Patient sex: M
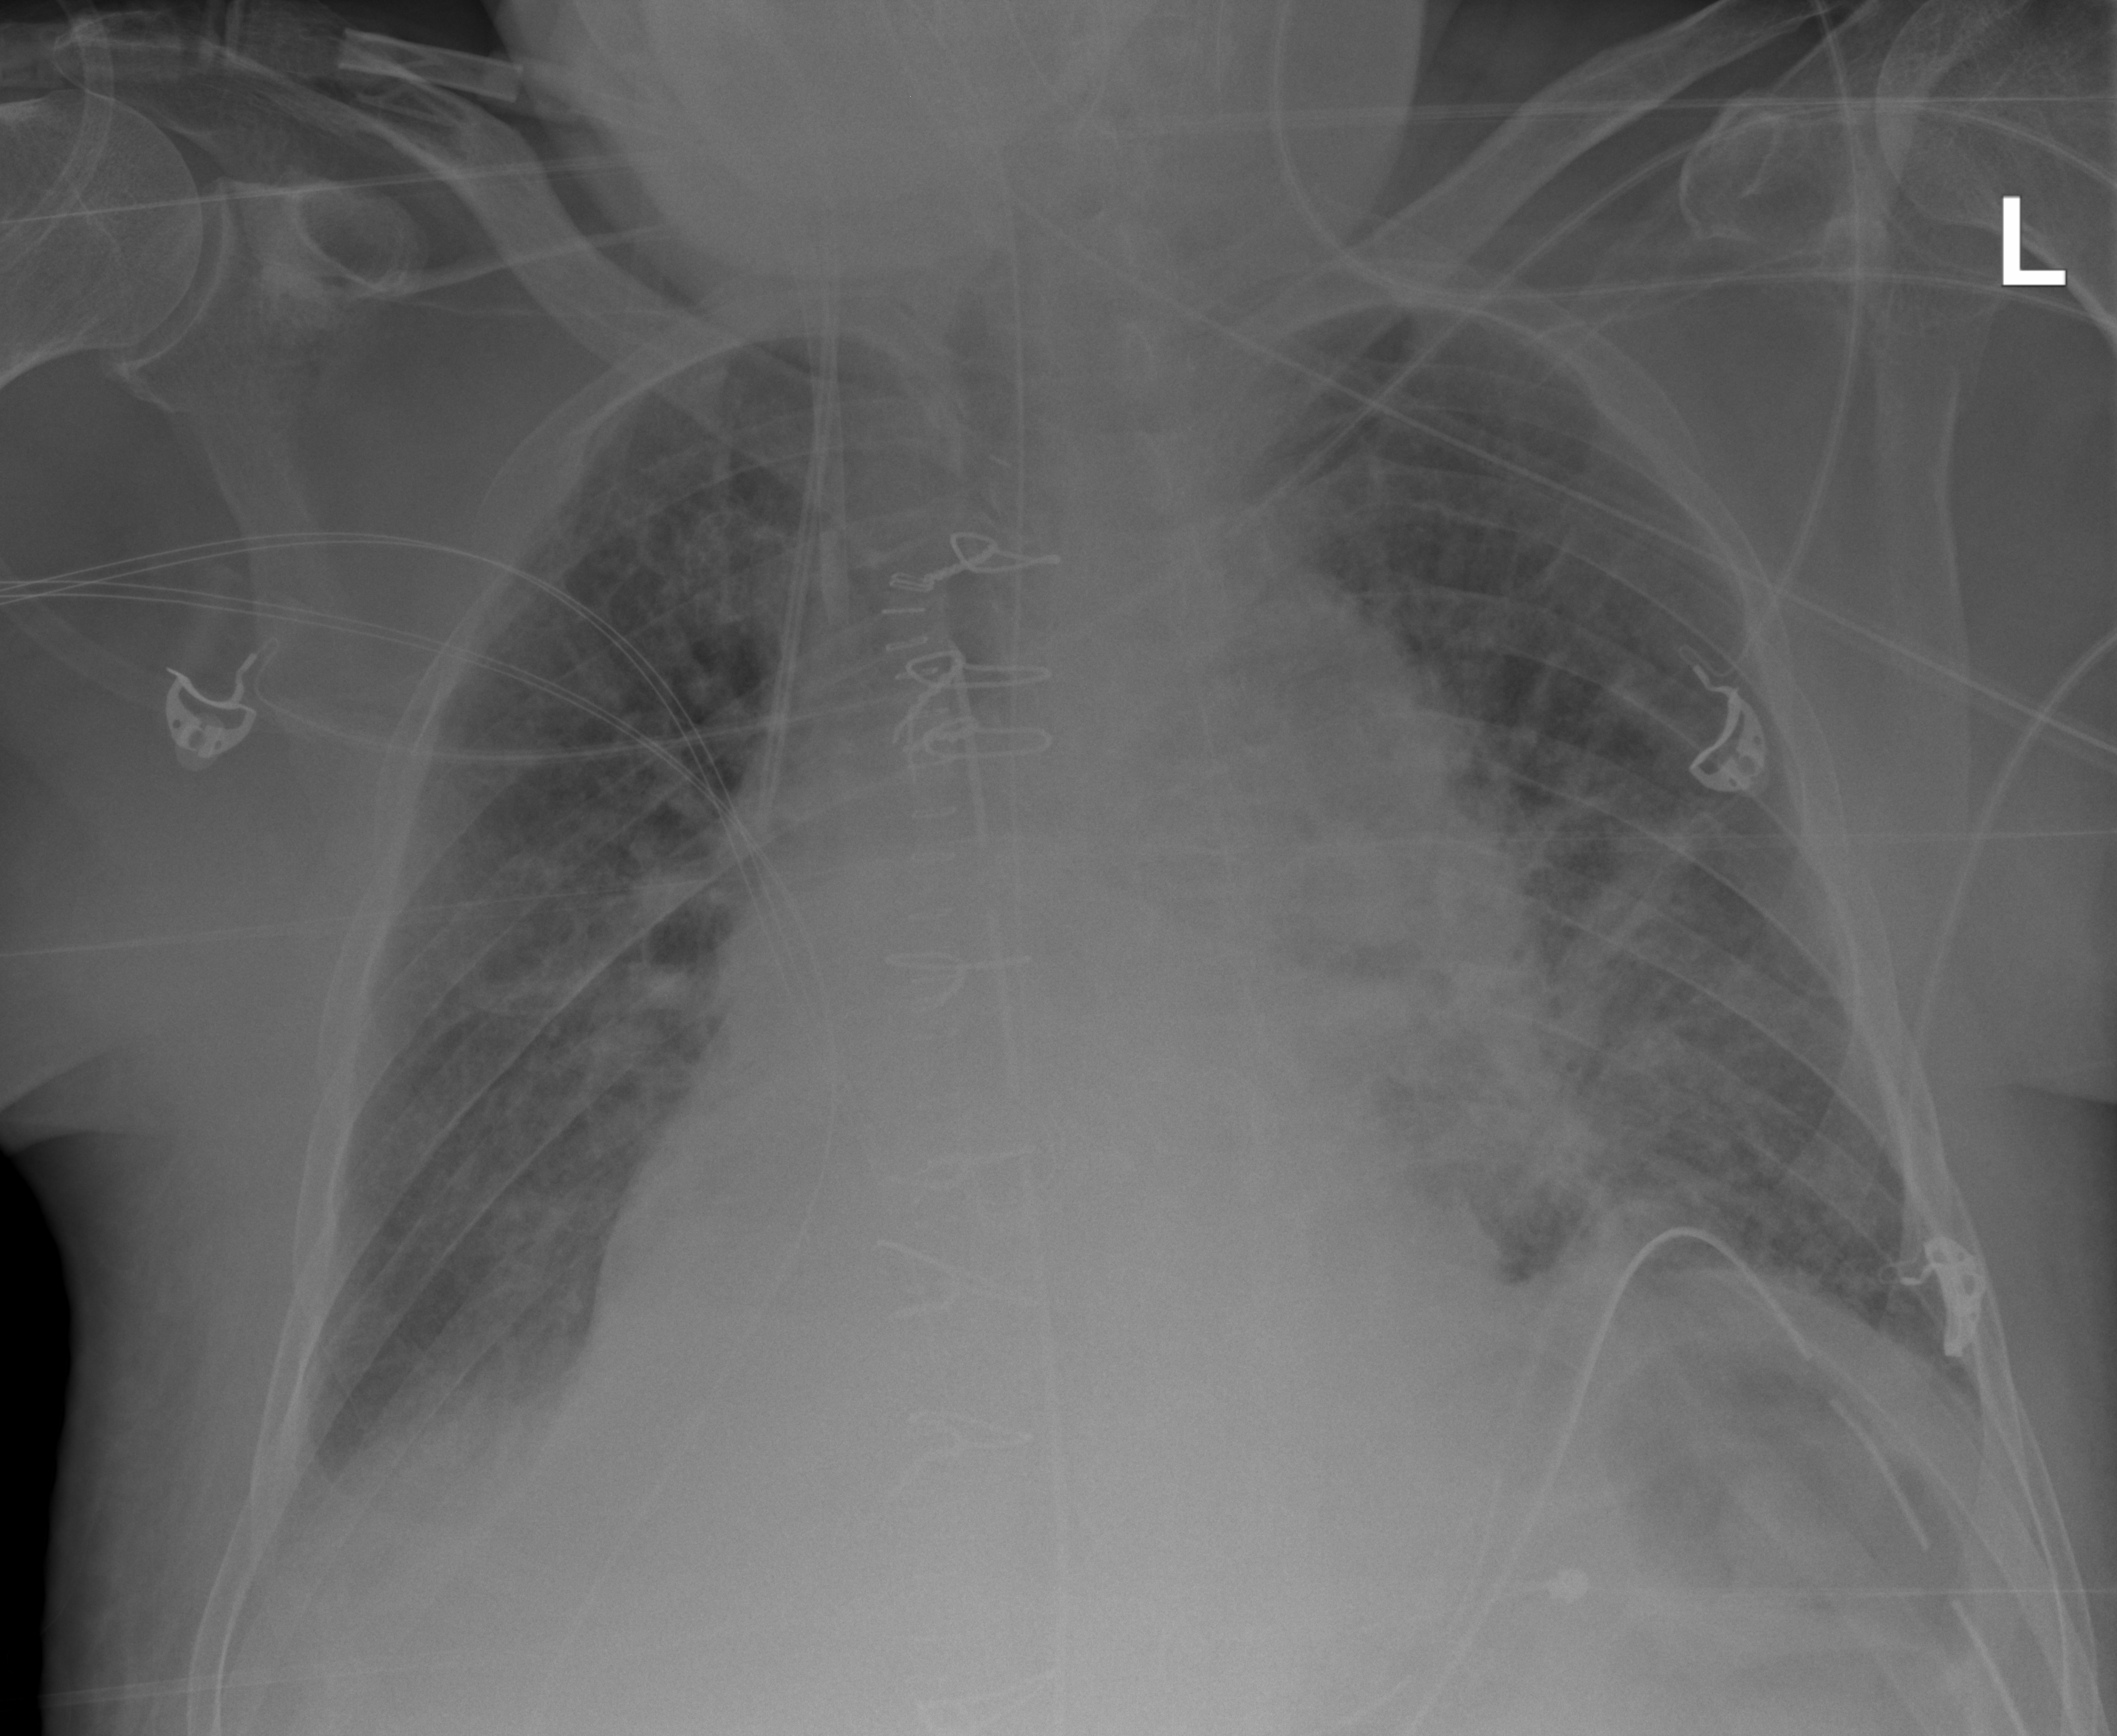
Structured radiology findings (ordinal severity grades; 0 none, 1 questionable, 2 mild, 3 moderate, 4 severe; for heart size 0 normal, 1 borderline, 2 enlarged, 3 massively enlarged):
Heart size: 2
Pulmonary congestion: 2
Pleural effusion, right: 2
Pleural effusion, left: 0
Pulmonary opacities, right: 0
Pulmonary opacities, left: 0
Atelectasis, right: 2
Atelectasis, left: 2